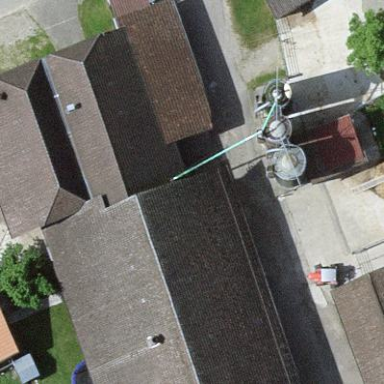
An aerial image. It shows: Farm building.